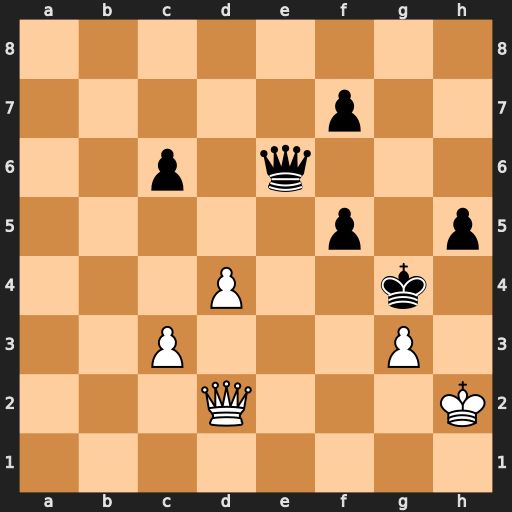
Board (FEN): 8/5p2/2p1q3/5p1p/3P2k1/2P3P1/3Q3K/8
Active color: w
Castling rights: -
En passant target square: -
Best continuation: Qf4#